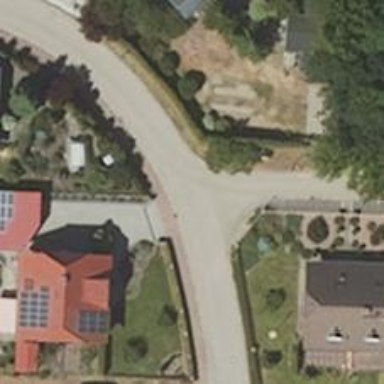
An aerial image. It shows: Paved residential road.